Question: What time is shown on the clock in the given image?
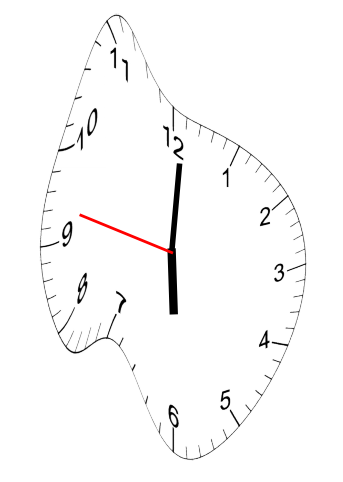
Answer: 06:00:47